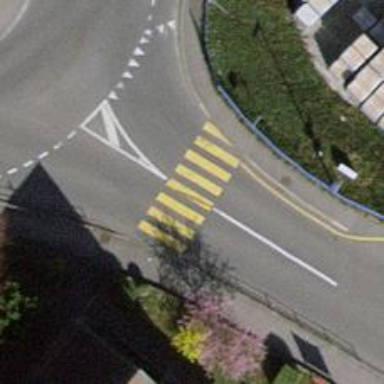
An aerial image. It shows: Zebra crossing on the road.